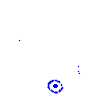
Particle: kaon